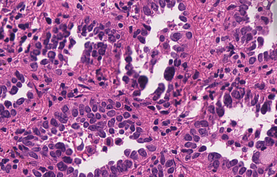
Tumor epithelial tissue: yes
Tumor-associated stroma tissue: yes
Normal tissue: no